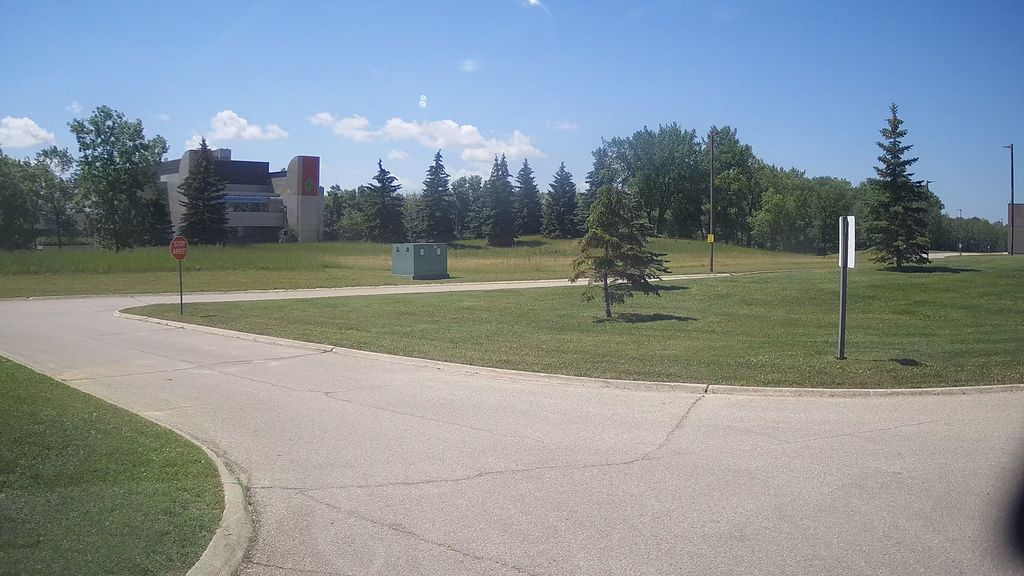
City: winnipeg